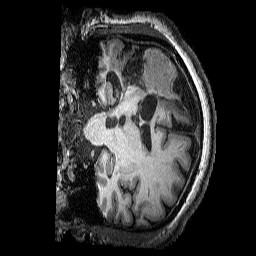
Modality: T1w
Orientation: coronal
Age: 34
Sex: male
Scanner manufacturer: siemens
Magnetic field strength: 3 T
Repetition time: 2.25 s
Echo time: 0.00452 s